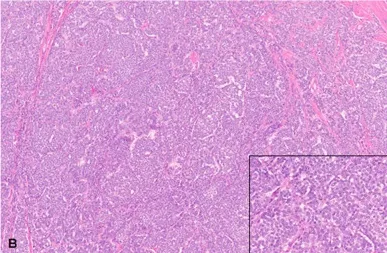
Chemodectoma in a domestic cat, pulmonary artery and right atrium. Neoplastic cells expand and efface the tunica adventitia of the pulmonary artery, adjacent connective and adipose tissues, and invade the right atrium. Hematoxylin and Eosin stains (H&E). And higher magnification Inset: 400X H&E.
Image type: pathology (h&e)